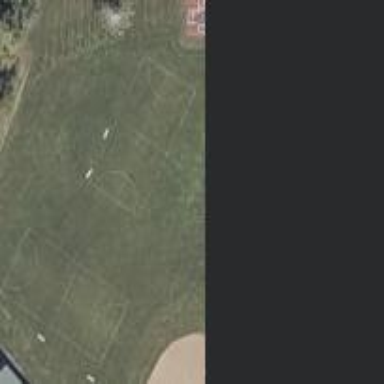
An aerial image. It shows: Multi-sport pitch for leisure land activities.